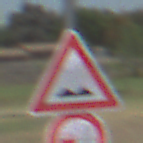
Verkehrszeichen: UnebeneFahrbahn
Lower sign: VerbotUeberholenEinspurigeFahrzeuge
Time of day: Midday
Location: Outdoor (Nature)
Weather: Clear
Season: NotSpecified
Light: Natural